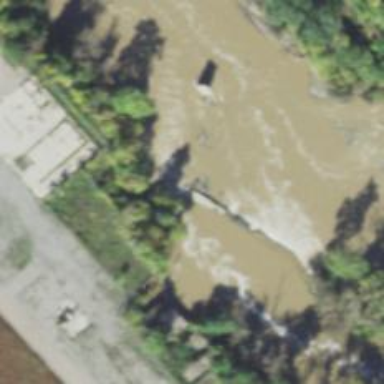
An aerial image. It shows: Weir along the waterway.